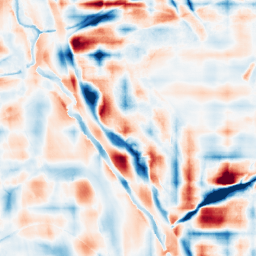
Category: wavelet
Decomposition family: wavelet_reverse_biorthogonal
Decomposition parameters: wavelet: rbio4.4
level: 5
Upsampling method: quadratic
Upsampling parameters: scale: 4
Upsampling scale: 4